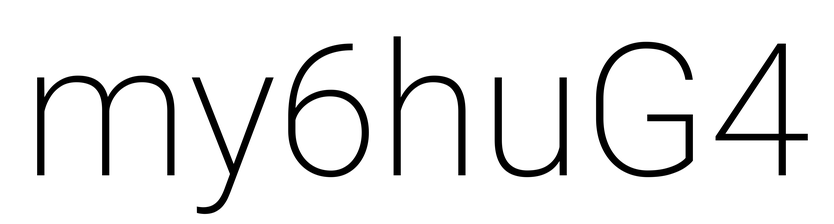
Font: Roboto_ExtraLight